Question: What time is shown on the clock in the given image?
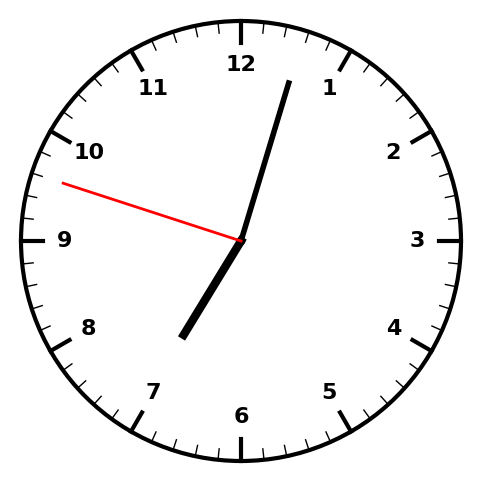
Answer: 07:02:48